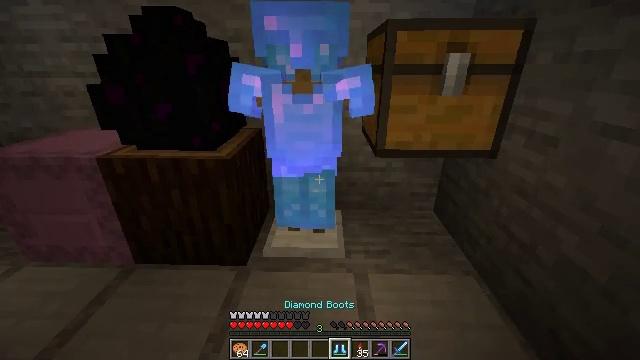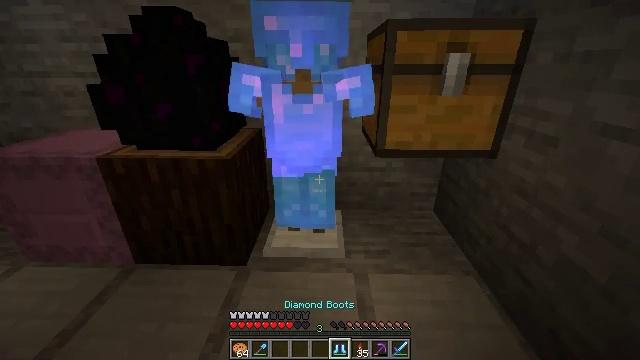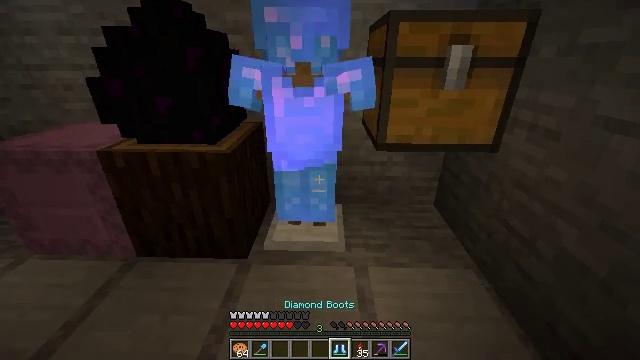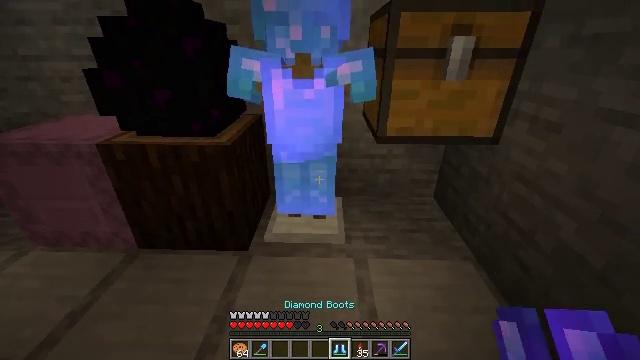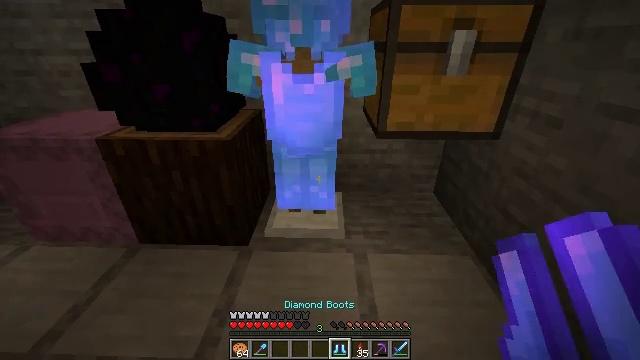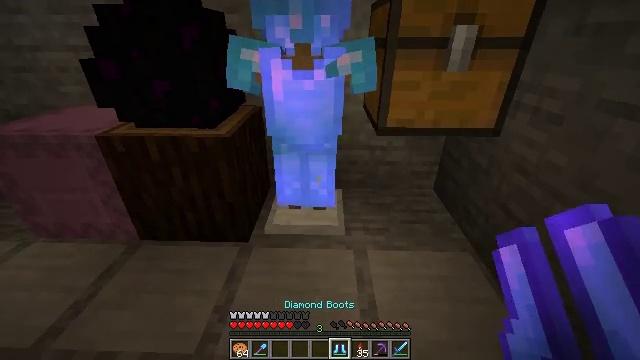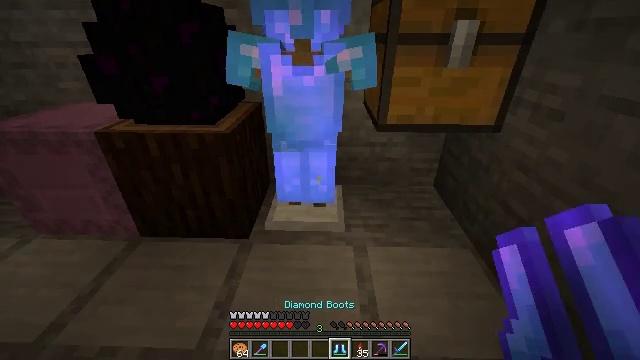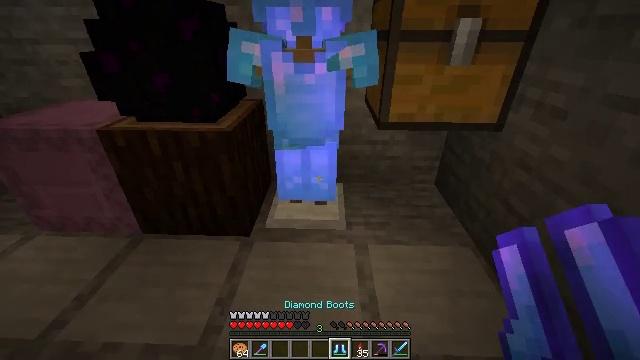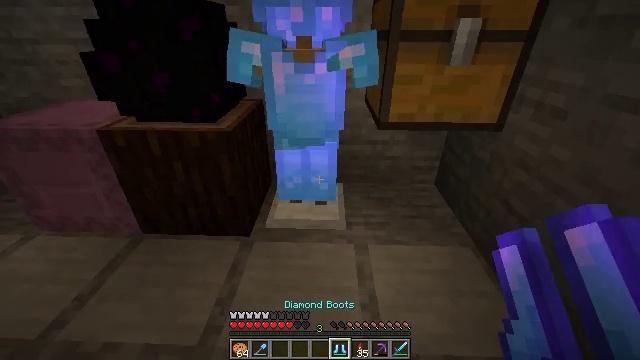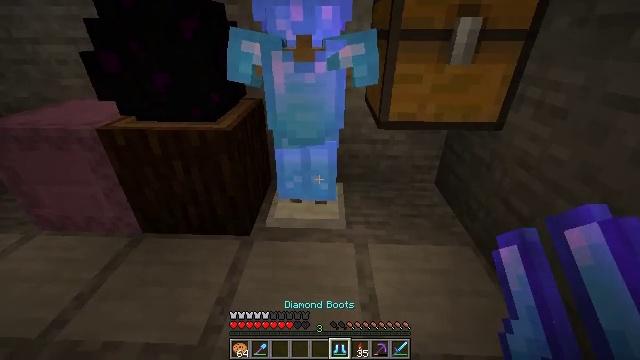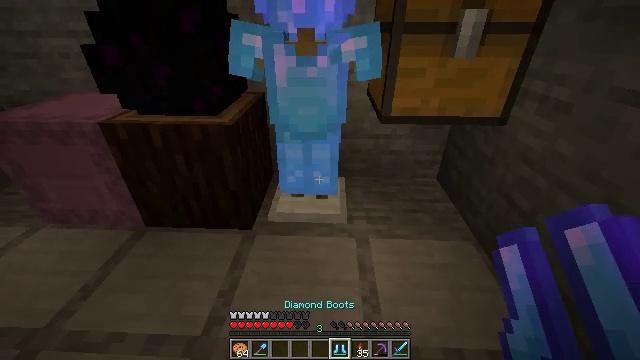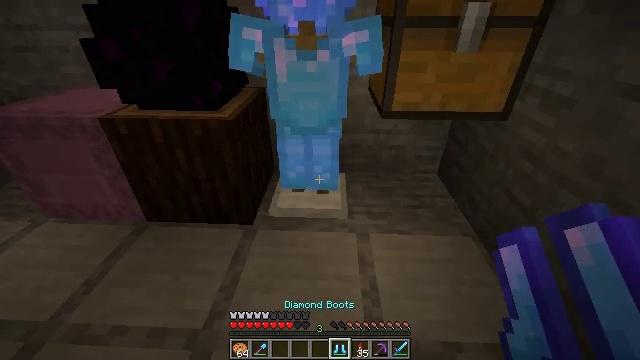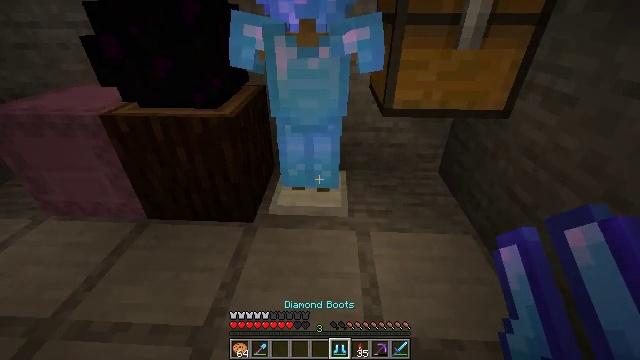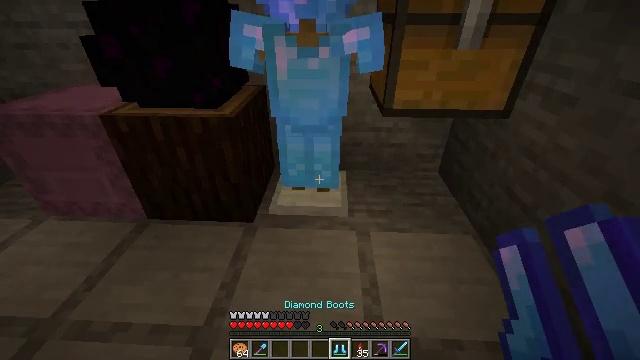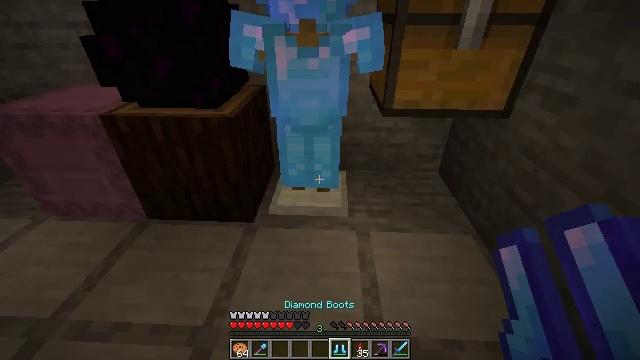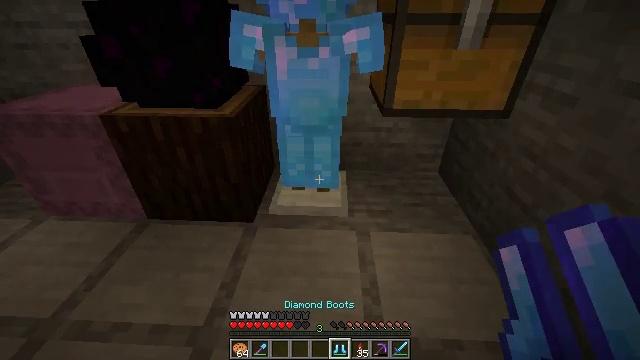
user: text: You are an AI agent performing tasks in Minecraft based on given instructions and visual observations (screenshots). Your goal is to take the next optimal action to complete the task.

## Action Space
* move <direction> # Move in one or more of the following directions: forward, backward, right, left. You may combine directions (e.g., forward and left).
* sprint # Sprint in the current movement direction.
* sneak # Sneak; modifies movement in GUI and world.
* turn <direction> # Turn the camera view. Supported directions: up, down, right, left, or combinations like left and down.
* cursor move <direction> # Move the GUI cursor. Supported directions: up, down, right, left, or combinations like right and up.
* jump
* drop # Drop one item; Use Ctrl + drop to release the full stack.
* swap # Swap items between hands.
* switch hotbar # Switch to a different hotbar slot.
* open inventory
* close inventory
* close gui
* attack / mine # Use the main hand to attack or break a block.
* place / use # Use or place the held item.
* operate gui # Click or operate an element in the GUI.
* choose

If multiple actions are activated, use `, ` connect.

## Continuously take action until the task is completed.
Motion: motion action
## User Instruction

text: Create a golden carrot using the crafting table.
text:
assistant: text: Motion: no_op
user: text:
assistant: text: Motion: turn down
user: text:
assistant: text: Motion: turn down
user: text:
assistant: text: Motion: turn down
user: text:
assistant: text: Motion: no_op
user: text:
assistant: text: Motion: no_op
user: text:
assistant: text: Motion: no_op
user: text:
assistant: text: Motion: no_op
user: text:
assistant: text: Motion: no_op
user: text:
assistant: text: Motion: turn down
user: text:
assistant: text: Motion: turn down
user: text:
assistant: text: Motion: no_op
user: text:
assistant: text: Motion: no_op
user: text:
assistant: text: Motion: use / place
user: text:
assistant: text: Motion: use / place
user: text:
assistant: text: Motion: use / place
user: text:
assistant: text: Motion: no_op
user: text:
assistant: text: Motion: no_op
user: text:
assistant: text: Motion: no_op
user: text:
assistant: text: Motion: no_op
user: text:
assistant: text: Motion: no_op
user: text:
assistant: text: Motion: no_op
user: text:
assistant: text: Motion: no_op
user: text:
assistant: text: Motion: no_op
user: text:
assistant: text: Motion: no_op
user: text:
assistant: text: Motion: no_op
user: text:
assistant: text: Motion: no_op
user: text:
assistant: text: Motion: no_op
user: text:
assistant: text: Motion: turn right and up
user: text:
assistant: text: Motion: turn right and up